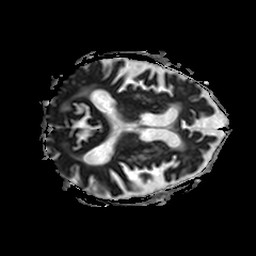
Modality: ADC
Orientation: axial
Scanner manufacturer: philips
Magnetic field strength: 3 T
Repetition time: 3.344 s
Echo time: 0.076 s